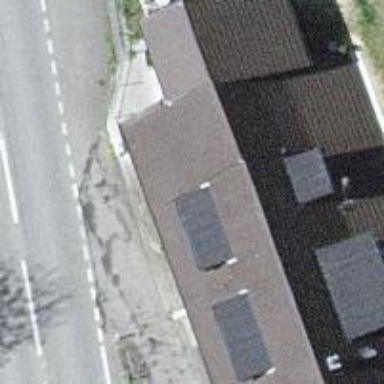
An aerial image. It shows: Restaurant.